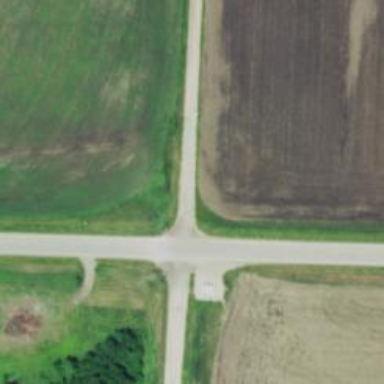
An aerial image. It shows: Secondary road.